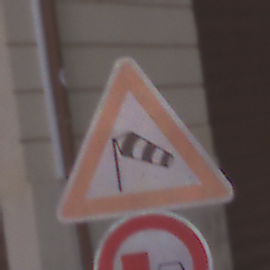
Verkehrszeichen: SeitenwindVonLinks
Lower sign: UeberholverbotKraftfahrzeuge
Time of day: MorningAfternoon
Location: Outdoor (Urban)
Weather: PartlyCloudy
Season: NotSpecified
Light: Natural